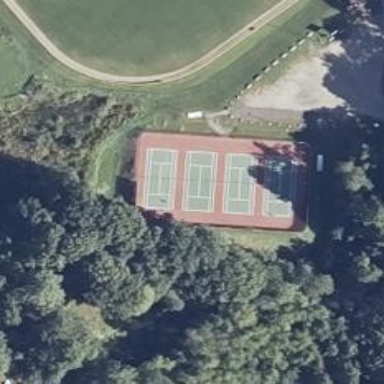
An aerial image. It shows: Tennis court on pitch designated for leisure land.